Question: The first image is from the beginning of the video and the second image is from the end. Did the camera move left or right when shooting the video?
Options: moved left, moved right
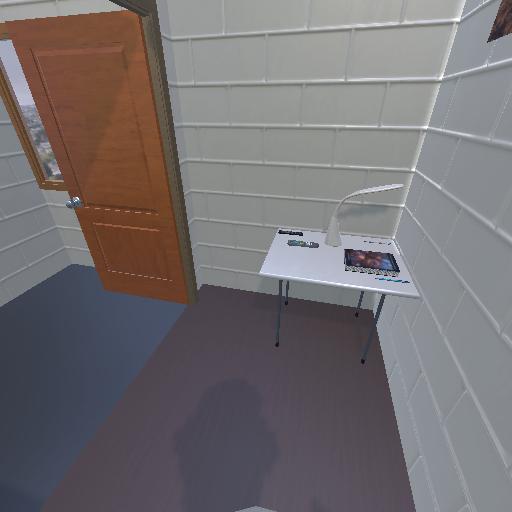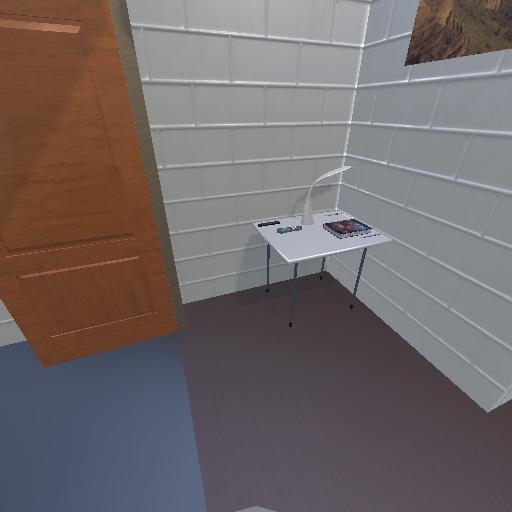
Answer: moved left